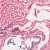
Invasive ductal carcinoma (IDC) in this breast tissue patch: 0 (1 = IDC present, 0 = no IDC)